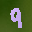
Label: 9